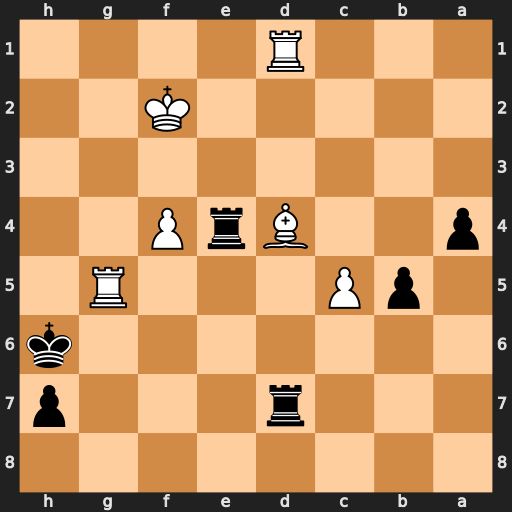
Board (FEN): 8/3r3p/7k/1pP3R1/p2BrP2/8/5K2/3R4
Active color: b
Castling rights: -
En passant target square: -
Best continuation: Rxf4+ Ke3 Kxg5